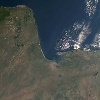
Label: land